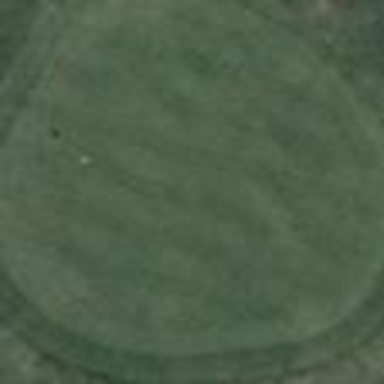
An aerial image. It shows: Golf green.